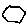
Label: hexagon